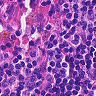
Metastatic tissue present: no